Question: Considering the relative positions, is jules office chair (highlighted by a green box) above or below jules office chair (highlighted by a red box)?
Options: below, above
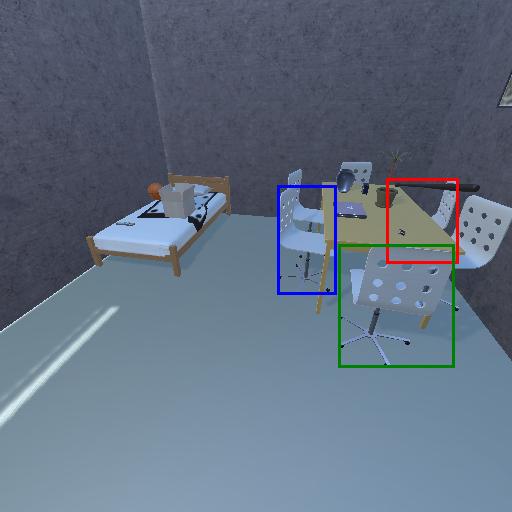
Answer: below